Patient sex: M
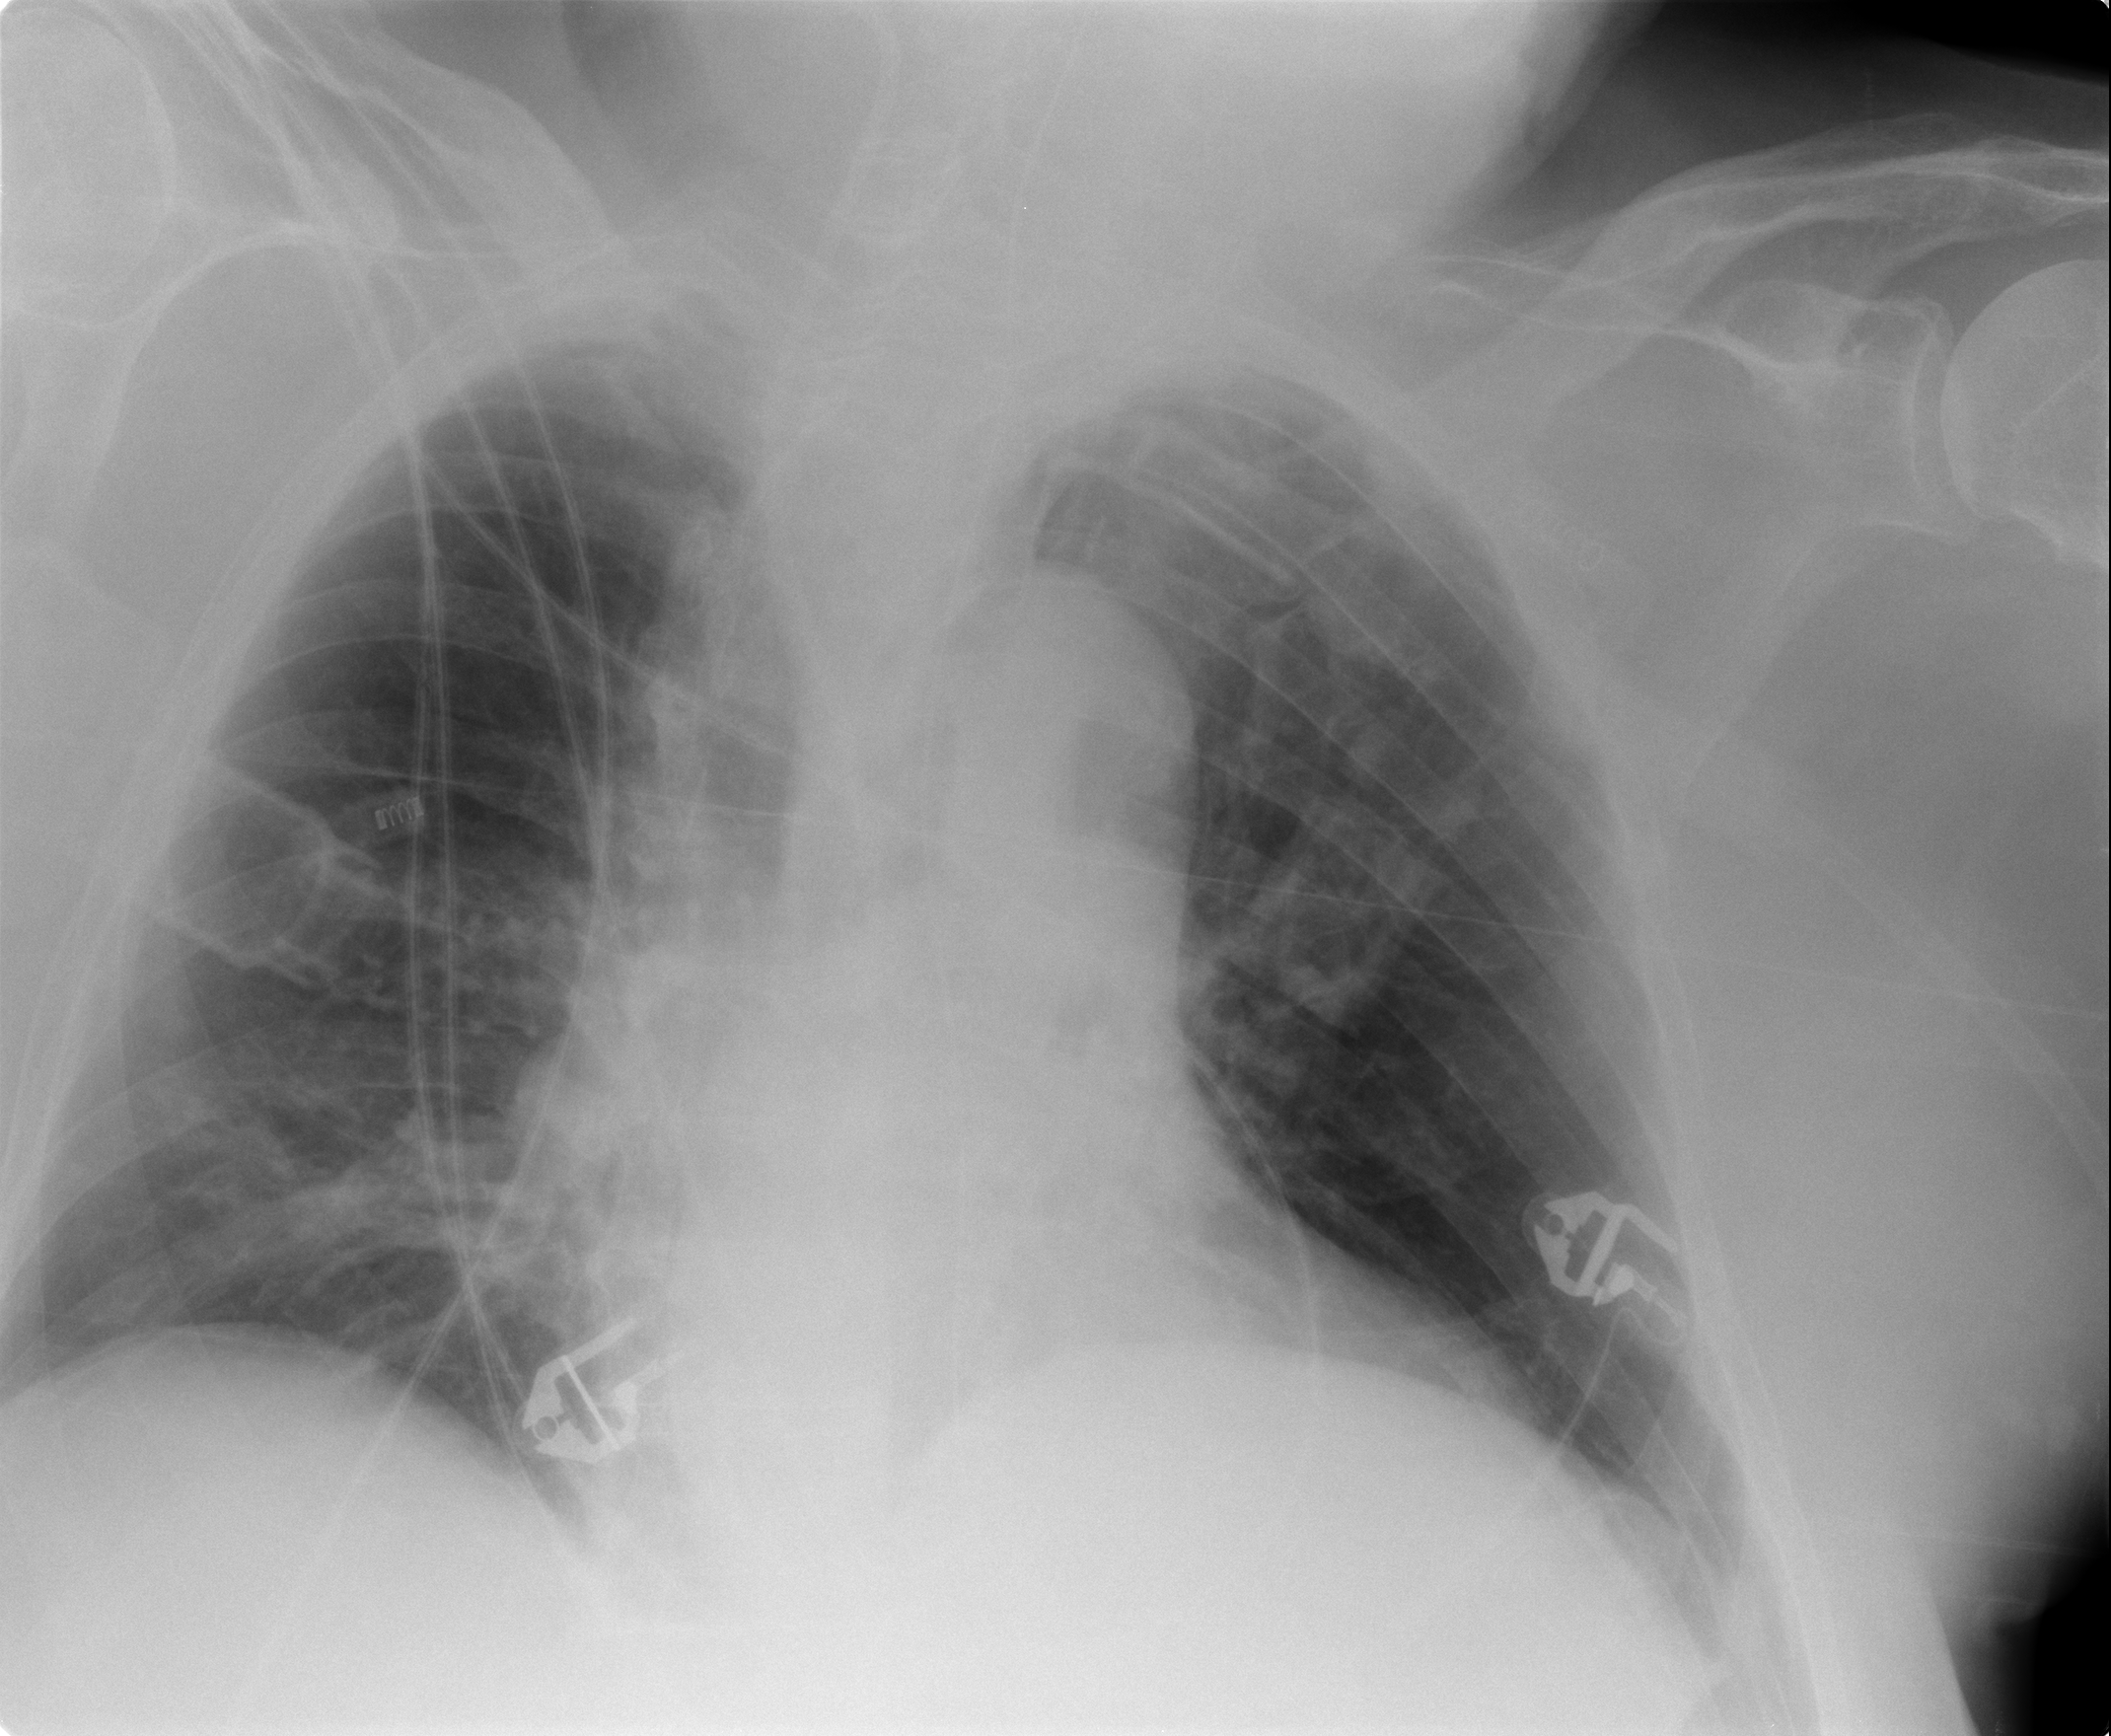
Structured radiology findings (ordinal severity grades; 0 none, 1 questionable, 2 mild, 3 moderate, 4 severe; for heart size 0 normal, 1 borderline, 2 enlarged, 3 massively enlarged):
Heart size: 0
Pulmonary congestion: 2
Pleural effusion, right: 0
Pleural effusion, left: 0
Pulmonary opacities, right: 2
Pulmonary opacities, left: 0
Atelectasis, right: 2
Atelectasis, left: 2